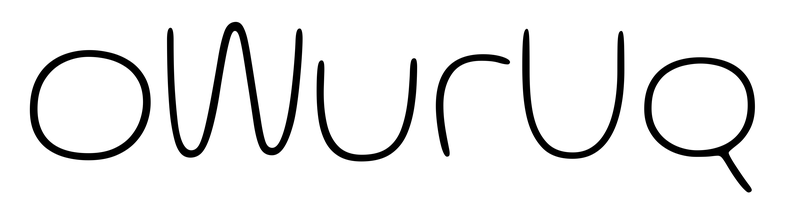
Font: Gluten_Thin